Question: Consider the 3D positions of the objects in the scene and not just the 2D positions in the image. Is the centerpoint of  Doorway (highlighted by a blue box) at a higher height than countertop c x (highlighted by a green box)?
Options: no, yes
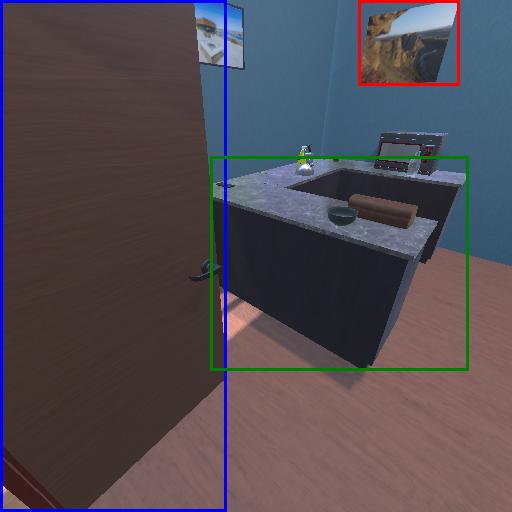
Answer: no